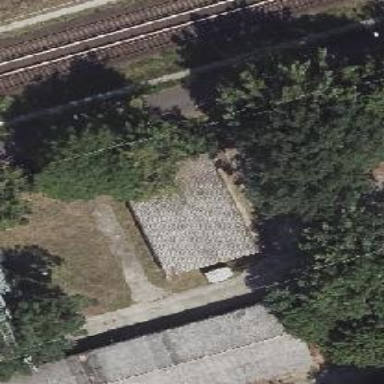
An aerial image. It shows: Group of garages.